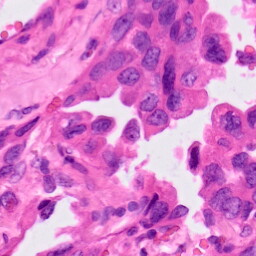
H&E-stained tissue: Lung